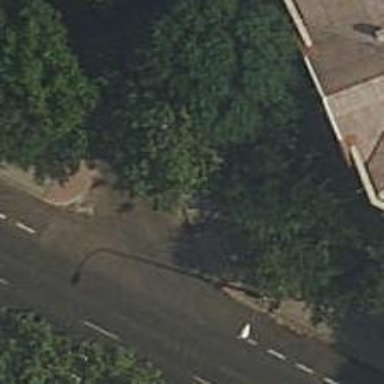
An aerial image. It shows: Zebra crossing on the road.